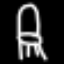
Label: chair